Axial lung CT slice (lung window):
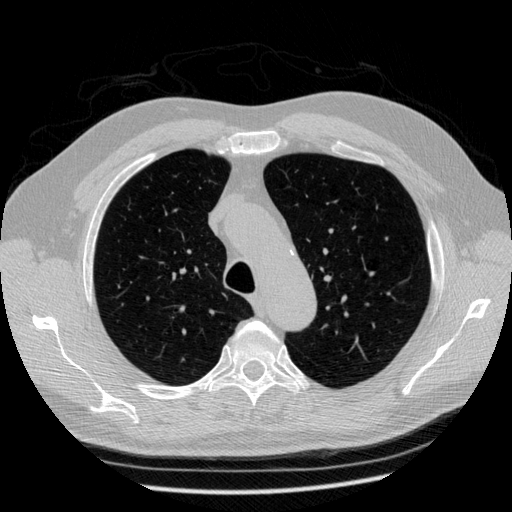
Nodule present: no